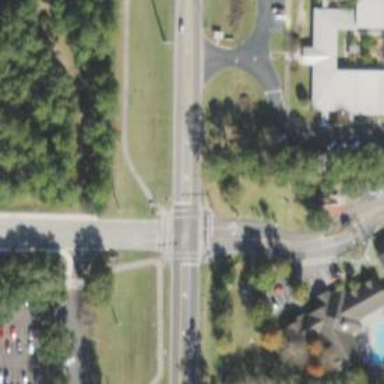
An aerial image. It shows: Crossing point on path.